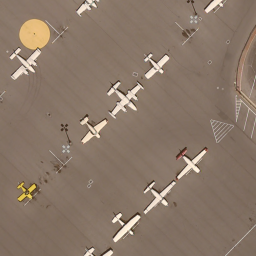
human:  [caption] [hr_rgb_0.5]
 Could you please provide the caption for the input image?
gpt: There were many small planes in the airport and the ground was dark.

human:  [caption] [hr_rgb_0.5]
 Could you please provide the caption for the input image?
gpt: There were many small planes in the airport and the ground was dark.

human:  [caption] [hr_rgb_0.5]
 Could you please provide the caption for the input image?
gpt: There are many small planes at the airport and the ground is completely dark.

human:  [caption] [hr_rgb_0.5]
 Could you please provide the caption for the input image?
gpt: There are many small planes in the airport and the ground is completely dark.

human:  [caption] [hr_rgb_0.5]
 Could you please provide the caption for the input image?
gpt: There were many small planes in the airport and the ground was dark.